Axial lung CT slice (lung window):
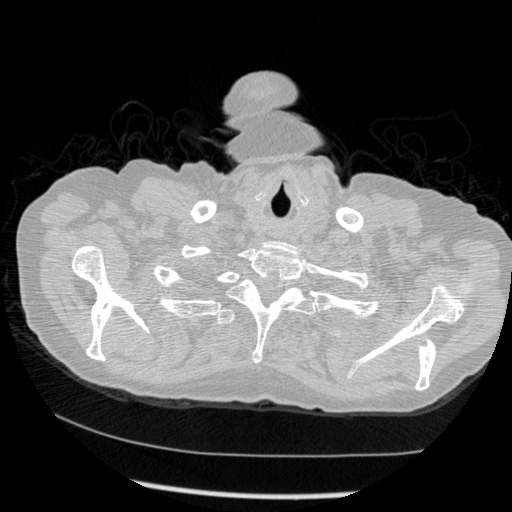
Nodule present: no